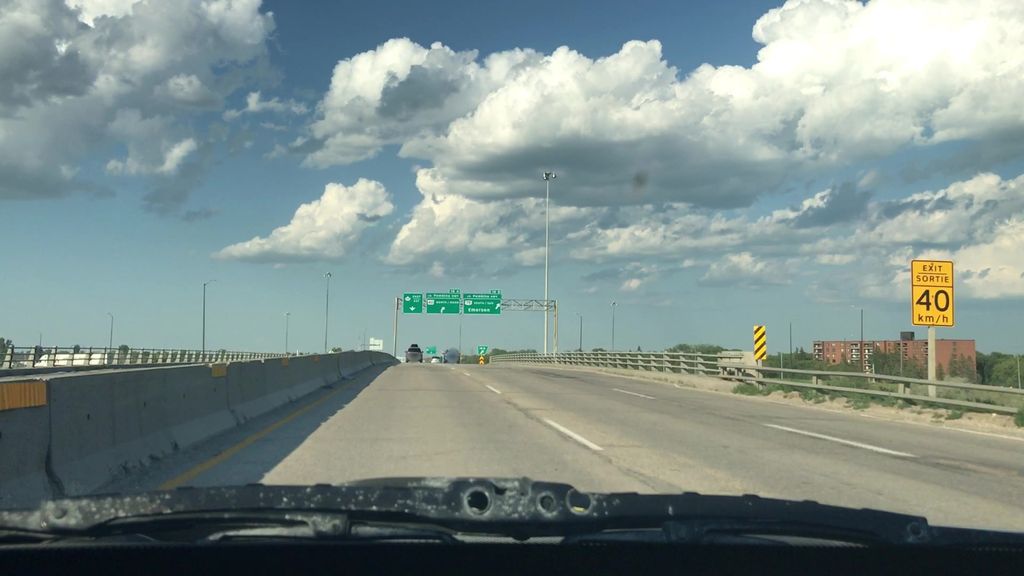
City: winnipeg